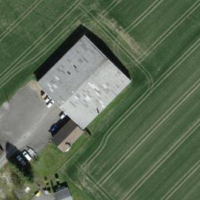
EUNIS habitat code: 55
Species observed at this site:
Rhamnus cathartica